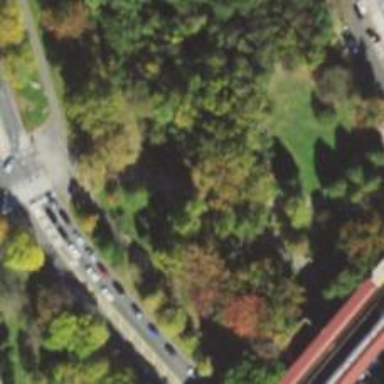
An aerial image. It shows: Cycleway.